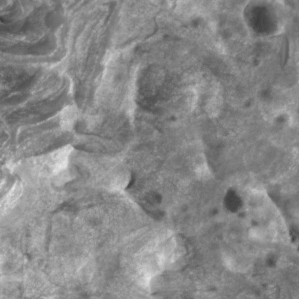
Label: non_frost